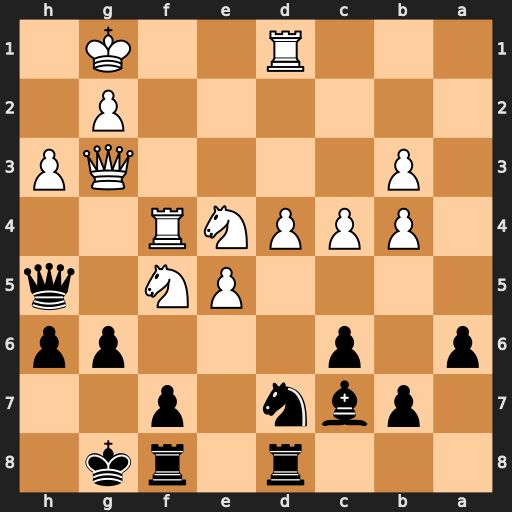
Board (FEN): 3r1rk1/1pbn1p2/p1p3pp/4PN1q/1PPPNR2/1P4QP/6P1/3R2K1
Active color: b
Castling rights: -
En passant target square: -
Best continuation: Qxd1+ Kh2 Qh5 Ned6 Bxd6